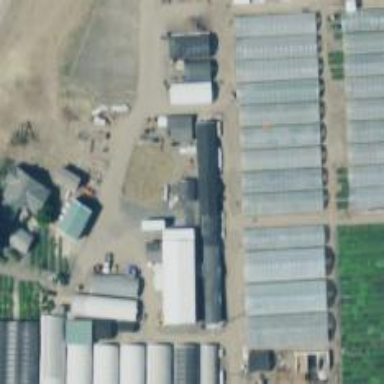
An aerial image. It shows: Farmyard area.